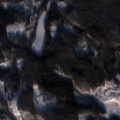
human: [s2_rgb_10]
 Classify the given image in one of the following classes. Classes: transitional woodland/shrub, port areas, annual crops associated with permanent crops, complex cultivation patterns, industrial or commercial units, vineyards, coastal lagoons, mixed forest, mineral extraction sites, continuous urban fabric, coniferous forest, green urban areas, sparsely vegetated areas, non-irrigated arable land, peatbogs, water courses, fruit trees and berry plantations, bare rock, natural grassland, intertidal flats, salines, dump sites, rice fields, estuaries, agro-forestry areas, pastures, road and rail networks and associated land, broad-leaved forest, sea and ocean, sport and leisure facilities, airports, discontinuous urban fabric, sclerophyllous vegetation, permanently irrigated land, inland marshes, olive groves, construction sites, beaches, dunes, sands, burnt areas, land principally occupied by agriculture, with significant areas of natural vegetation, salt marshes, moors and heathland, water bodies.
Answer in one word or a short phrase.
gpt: coniferous forest, mixed forest